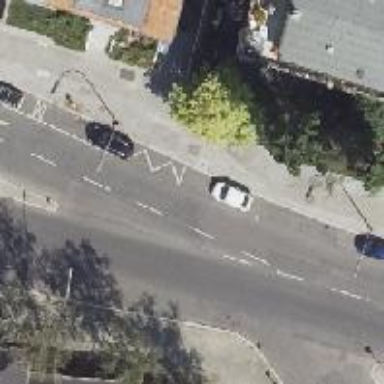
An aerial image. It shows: Tertiary road with asphalt surface. There is parking lane on the right.